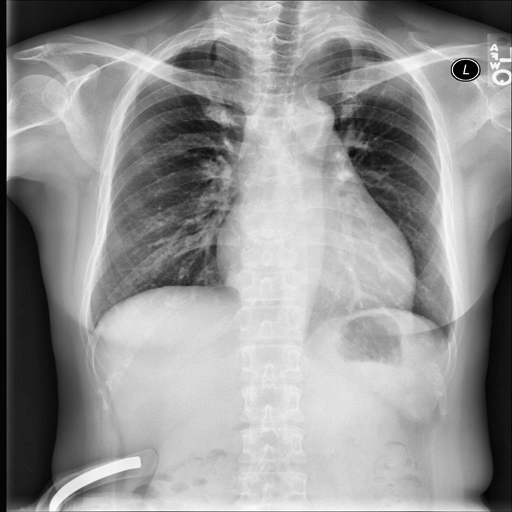
Finding: NORMAL